Question: So I have a search box which has a few parameters that I want to limit my search by. This includes first name and last name in my example.

So I've been trying to implement this like so. This is the code for the drop down list.
'''
<select id="usersearchby" ng-model="searchFilter" ng-change="selectAction()">
<option>Search By ...</option>
<option value="lastName">Last Name</option>
<option value="firstName">First Name</option>
</select>
'''
This is the code for the input search field.
'''
<input type="search" ng-if="searchFilter != 'firstName' && searchFilter != 'lastName'" ng-model="searchText">
<input type="search" ng-if="searchFilter == 'firstName'" ngModel="searchText.first_name">
<input type="search" ng-if="searchFilter == 'lastName'" ngModel="searchText.last_name">
'''
This is the code for the div where the results are shown.
'''
<div class="block_line_item userlist_expanded" ng-repeat="user in users | filter: searchText">
'''
This code doesn't work however, if I just have a single input search box for say first_name (no conditional inputs), it works just fine! What am I doing wrong? Is there a better way of doing this?
A sample of the json data I'm working with:
'''
[{"role":"1","credentials":"","work_phone":"<PHONE>","last_name":"Doe","middle_name":"","suffix":"","title":"Mr.","mobile_phone":"<PHONE>","id":1,"fax":"<PHONE>","first_name":"John","email":"user1@gmail.com","username":"user1"}, {"role":"1","credentials":"","work_phone":"<PHONE>","last_name":"Doe","middle_name":"","suffix":"","title":"Mr.","mobile_phone":"<PHONE>","id":2,"fax":"<PHONE>","first_name":"Jane","email":"user22@gmail.com","username":"user2"}]
'''
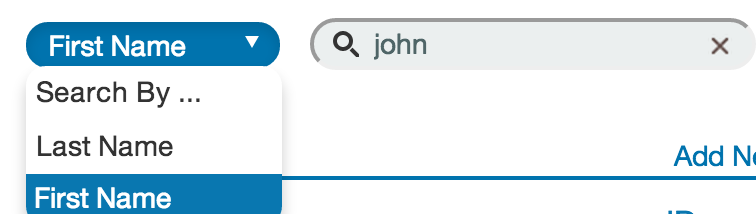
Answer: Instead of having three textboxes it's much better to have one and use a filter function in your controller which will be used by the filter in the ng-repeat:
'''
<input type="search" ng-model="searchText"/>
<div class="block_line_item userlist_expanded" ng-repeat="user in users | filter: filterUsers(searchText, searchFilter)">
{{user.first_name + ' ' + user.last_name}}
</div>
$scope.filterUsers = function(searchText, searchFilter) {
if (searchFilter === 'firstName') {
return function (user) { return user.first_name.match(searchText); }
}
else if (searchFilter === 'lastName') {
return function (user) { return user.last_name.match(searchText); }
}
else {
return function (user) { return user.first_name.match(searchText) || user.last_name.match(searchText); }
}
};
'''
<URL>